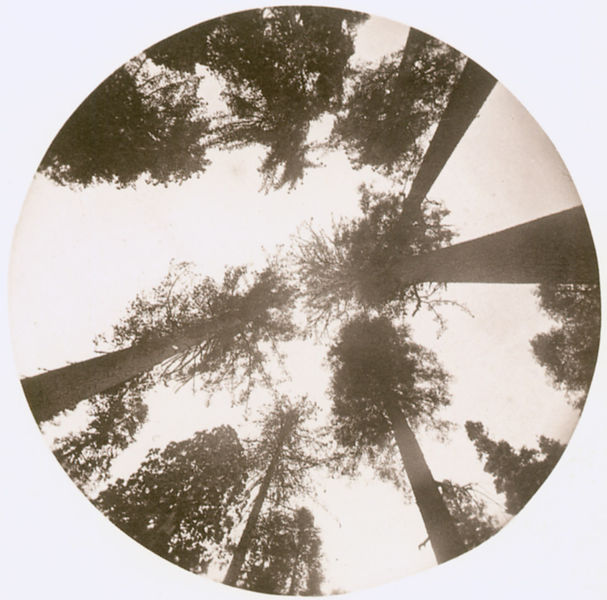
Titel: Arbres vus en contre-plongée
Künstler: C.-E. Watkins
Schlagwörter: himmel, laub, baumstämme, bäume, äste, hell, holz, licht, sonne, wald, rund, steil, foto, fichte, fichten, nadeln, wipfel, zentriert, bildausschnitt, sotto in su, vignettiert